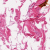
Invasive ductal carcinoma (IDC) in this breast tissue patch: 0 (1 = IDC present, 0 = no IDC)